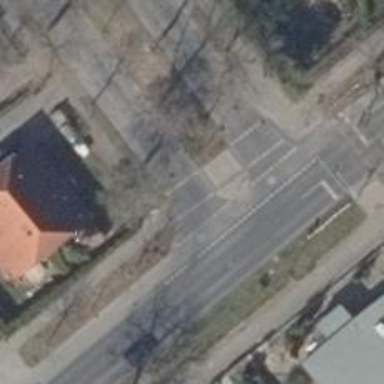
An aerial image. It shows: Uncontrolled footway crossing with pedestrian island.